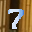
Label: 7